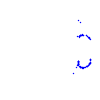
Particle: kaon